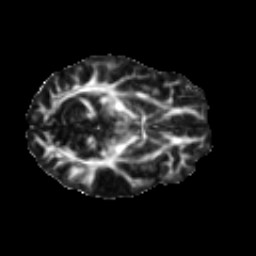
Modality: FA
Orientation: axial
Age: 18
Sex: female
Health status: ill
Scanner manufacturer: ge
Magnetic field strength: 3 T
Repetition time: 6.752 s
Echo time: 0.079 s